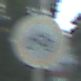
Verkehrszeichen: VerbotRadverkehr
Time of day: SunriseSunset
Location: Outdoor (Suburban)
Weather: PartlyCloudy
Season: NotSpecified
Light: Natural